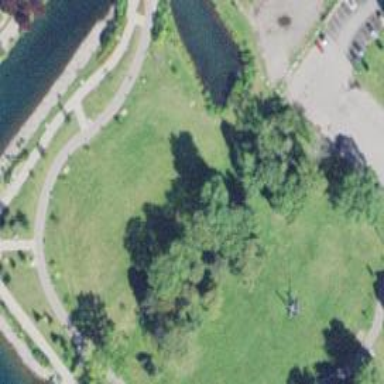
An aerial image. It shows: Park.